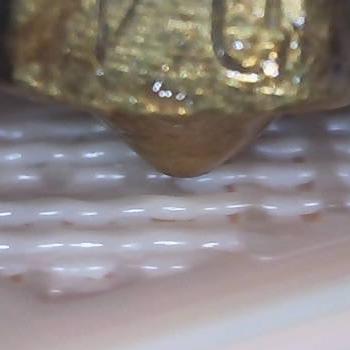
Flow rate: 118%